Aerial crown-view tile of a tropical tree (Barro Colorado Island, Panama), acquired 20250915:
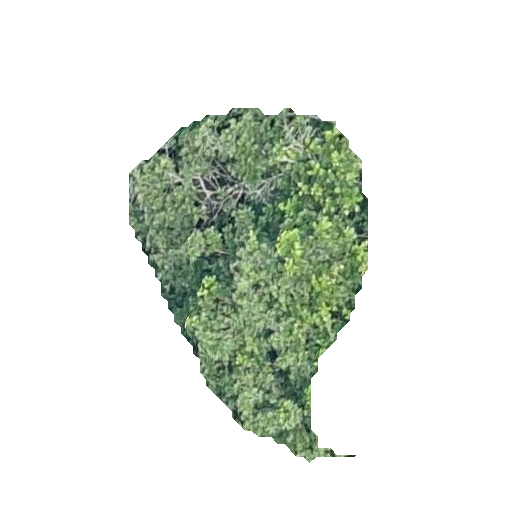
Species: Anacardium excelsum
GBIF accepted scientific name: Anacardium excelsum
Crown area: 80.351 m²